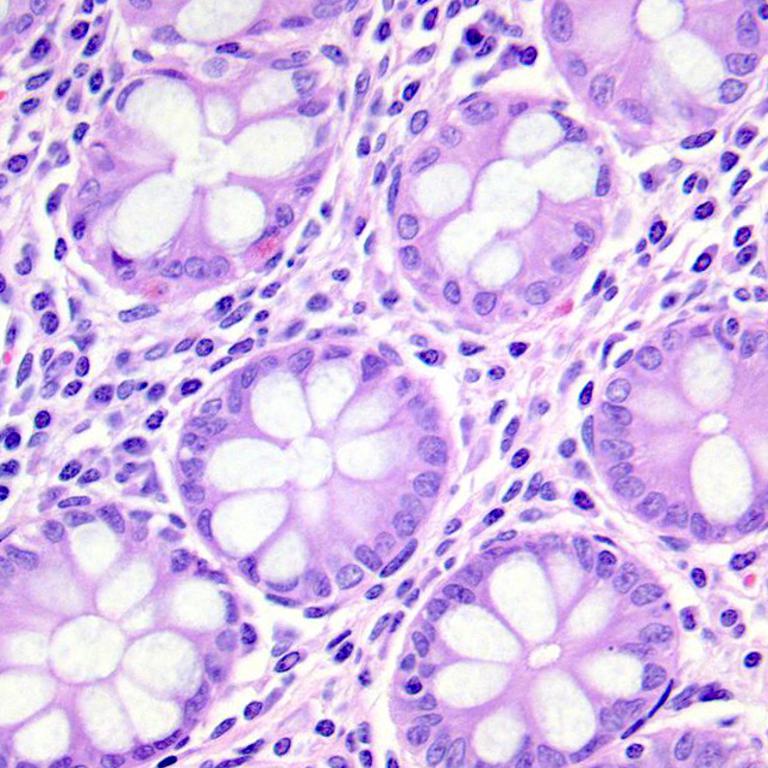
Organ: colon
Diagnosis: benign